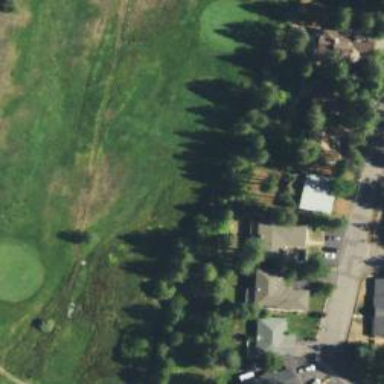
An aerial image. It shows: Golf fairway surrounded by grass.